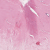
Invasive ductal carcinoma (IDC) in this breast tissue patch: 0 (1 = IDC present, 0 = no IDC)